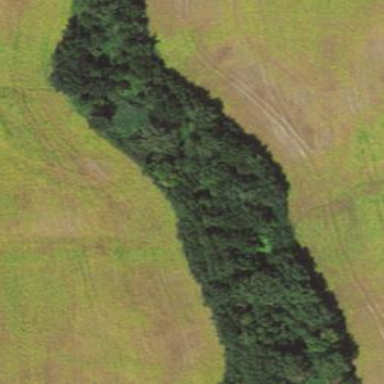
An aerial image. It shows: Beautiful woodland area.